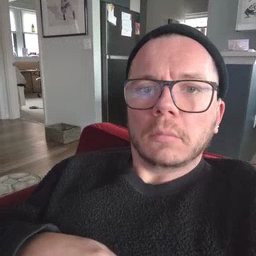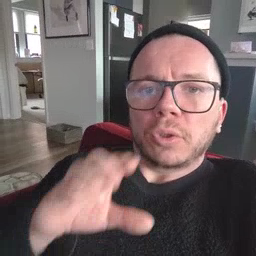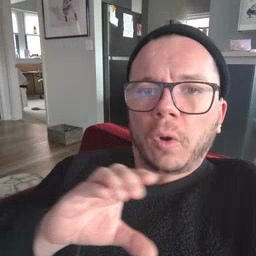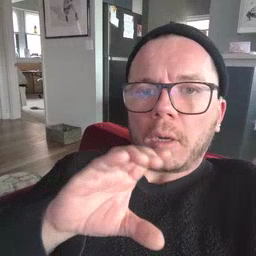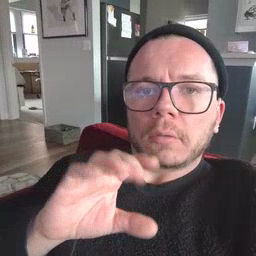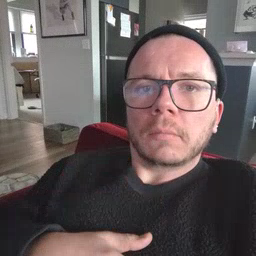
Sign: chocolate